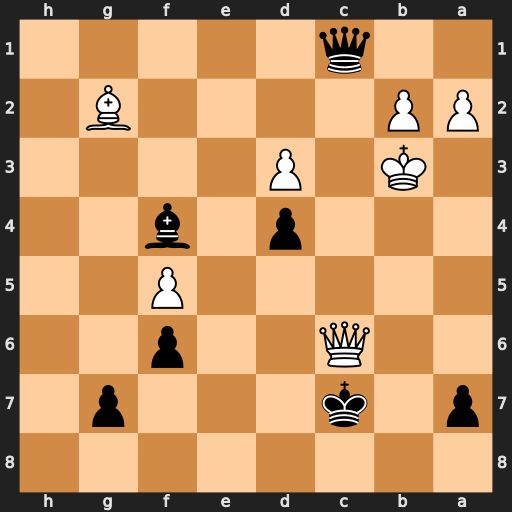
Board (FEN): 8/p1k3p1/2Q2p2/5P2/3p1b2/1K1P4/PP4B1/2q5
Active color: b
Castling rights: -
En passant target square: -
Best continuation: Qxc6 Bxc6 Kxc6